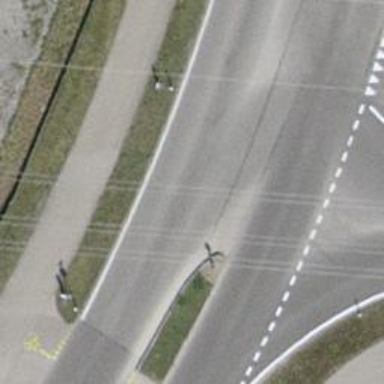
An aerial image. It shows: Secondary road with asphalt surface and separate sidewalk.